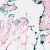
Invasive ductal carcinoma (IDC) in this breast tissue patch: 0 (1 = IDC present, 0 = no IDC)